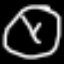
Label: clock